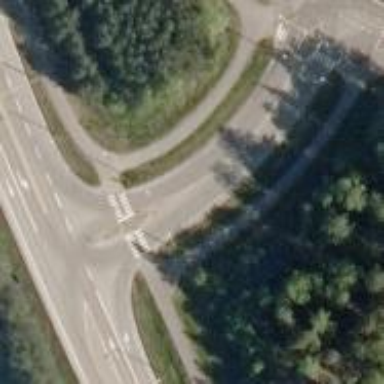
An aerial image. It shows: Uncontrolled crossing with pedestrian island.